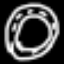
Label: donut